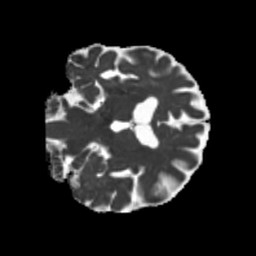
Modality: MD
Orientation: coronal
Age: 68
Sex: male
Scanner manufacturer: siemens
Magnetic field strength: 3 T
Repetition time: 5.25 s
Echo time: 0.08 s